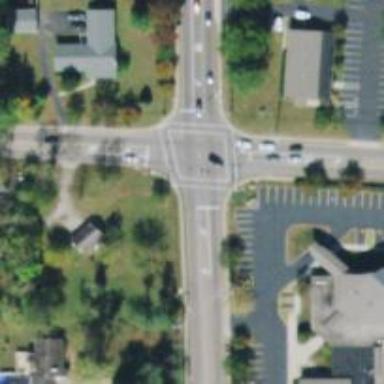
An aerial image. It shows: Marked crossing on footway.